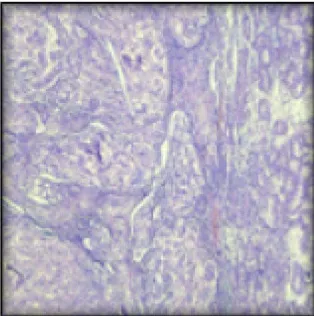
Testis infiltrated by RCC (A,B,C,D) - testicular parenchyma with seminiferous tubules is seen on the right side of the field. Left side shows the tumor.
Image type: pathology (h&e)